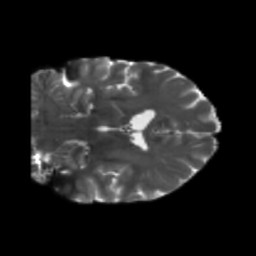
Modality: T2w
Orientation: coronal
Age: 42
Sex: male
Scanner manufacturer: siemens
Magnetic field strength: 3 T
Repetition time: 5.47 s
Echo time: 0.0854 s